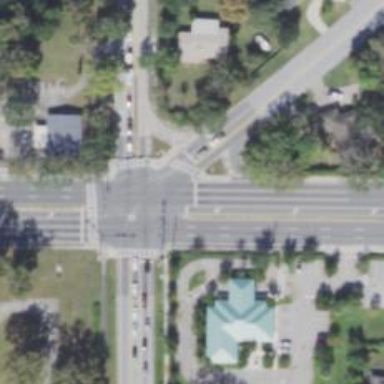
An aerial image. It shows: Footway that serves as traffic island.